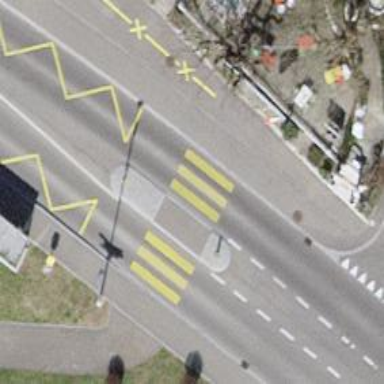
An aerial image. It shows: Zebra crossing with road island.